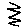
Label: zigzag